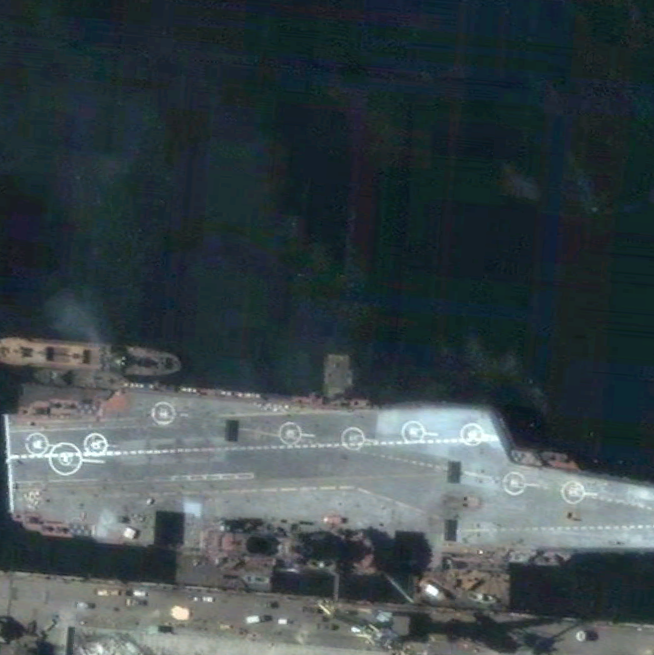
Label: aircraft_carrier